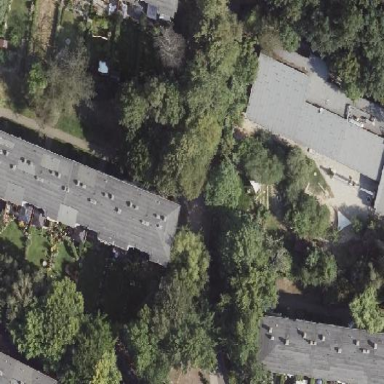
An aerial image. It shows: Black hipped-roofed building with apartments.